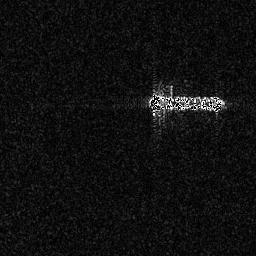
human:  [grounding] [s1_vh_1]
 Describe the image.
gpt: In the satellite image, there is  <ref>1 large ship </ref> <box>[[57, 35, 87, 44, 0]]</box> located at right.